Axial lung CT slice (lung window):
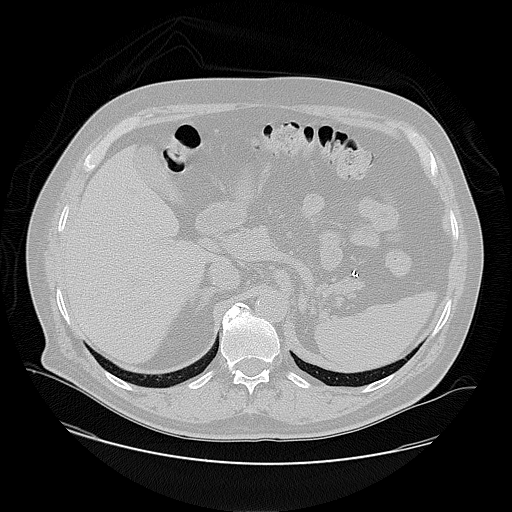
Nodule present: no